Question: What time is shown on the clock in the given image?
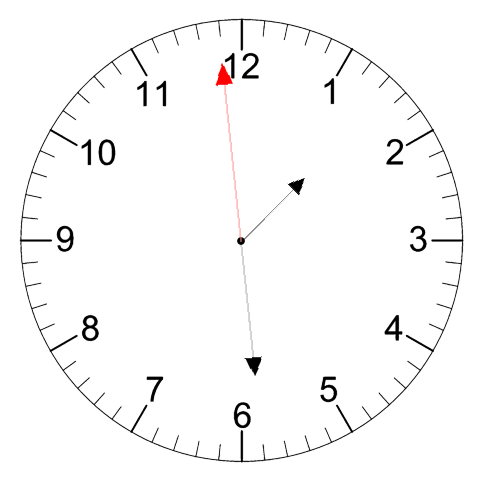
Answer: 01:28:59